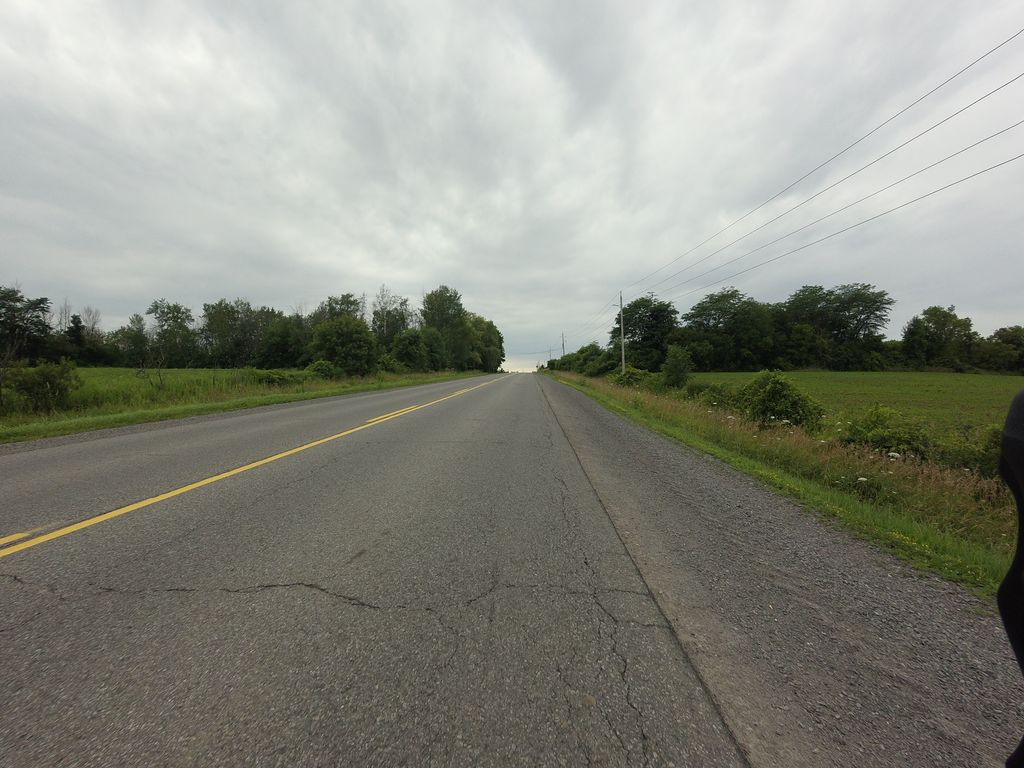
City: ottawa-gatineau